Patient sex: M
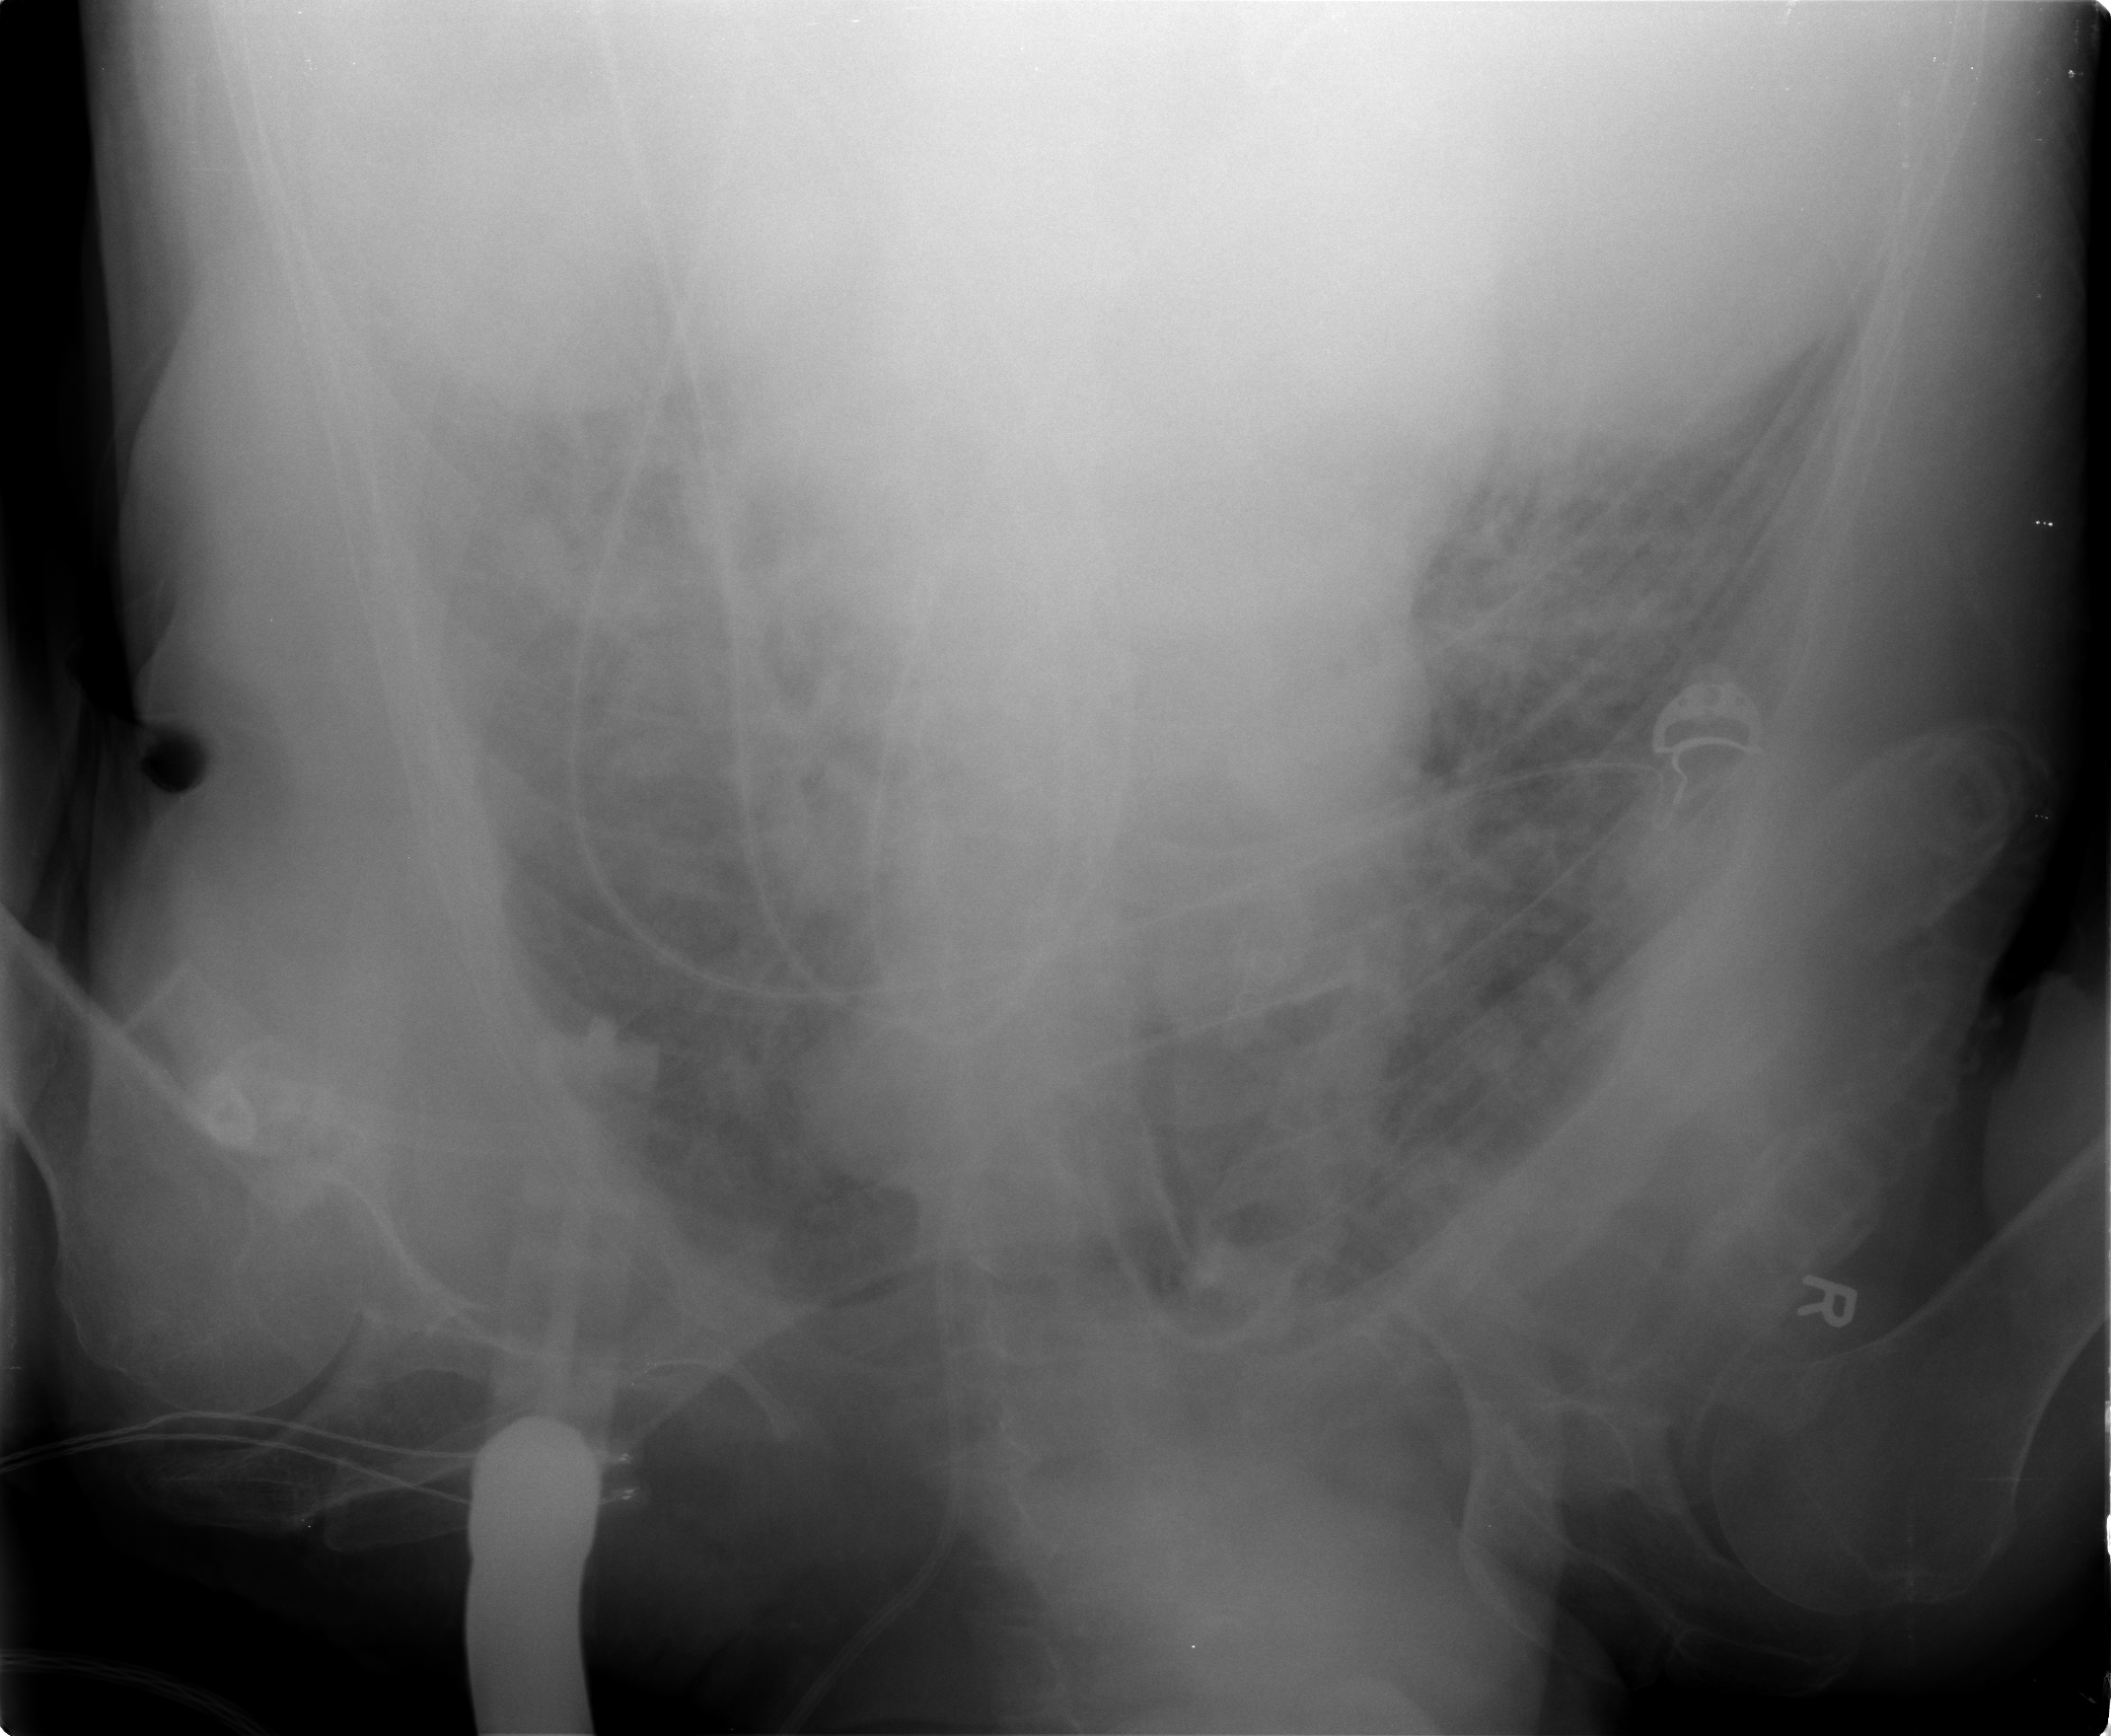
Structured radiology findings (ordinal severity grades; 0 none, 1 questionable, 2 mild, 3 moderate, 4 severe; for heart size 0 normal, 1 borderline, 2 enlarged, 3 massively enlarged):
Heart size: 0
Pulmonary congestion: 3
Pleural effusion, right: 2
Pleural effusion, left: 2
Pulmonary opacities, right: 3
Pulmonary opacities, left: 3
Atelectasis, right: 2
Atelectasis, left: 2